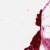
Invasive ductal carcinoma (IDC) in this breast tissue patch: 0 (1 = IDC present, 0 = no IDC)